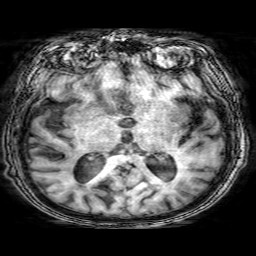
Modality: T1w
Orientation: coronal
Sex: male
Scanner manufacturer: philips
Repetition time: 0.00822 s
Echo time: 0.00377 s